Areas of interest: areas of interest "Driving School"
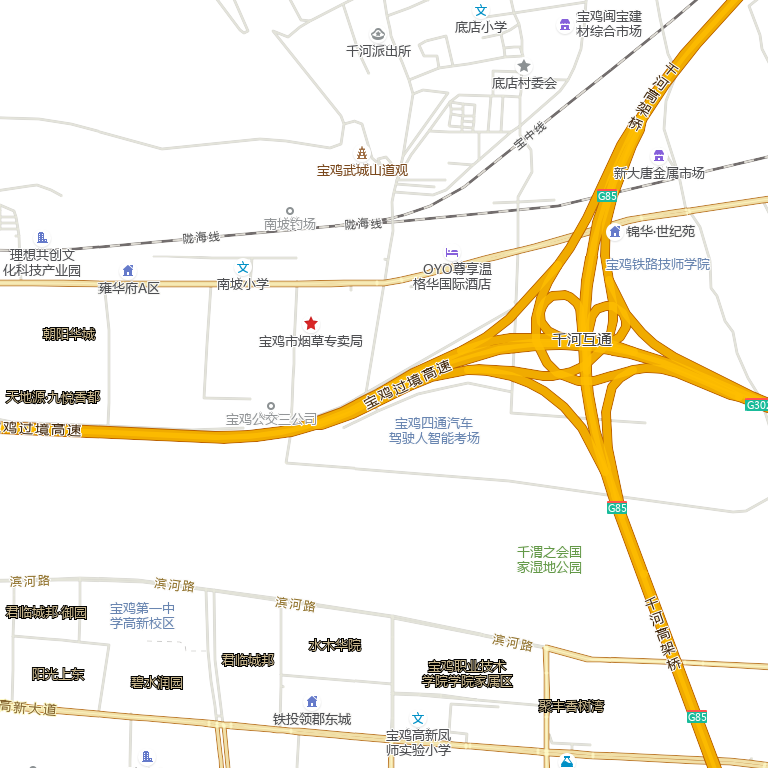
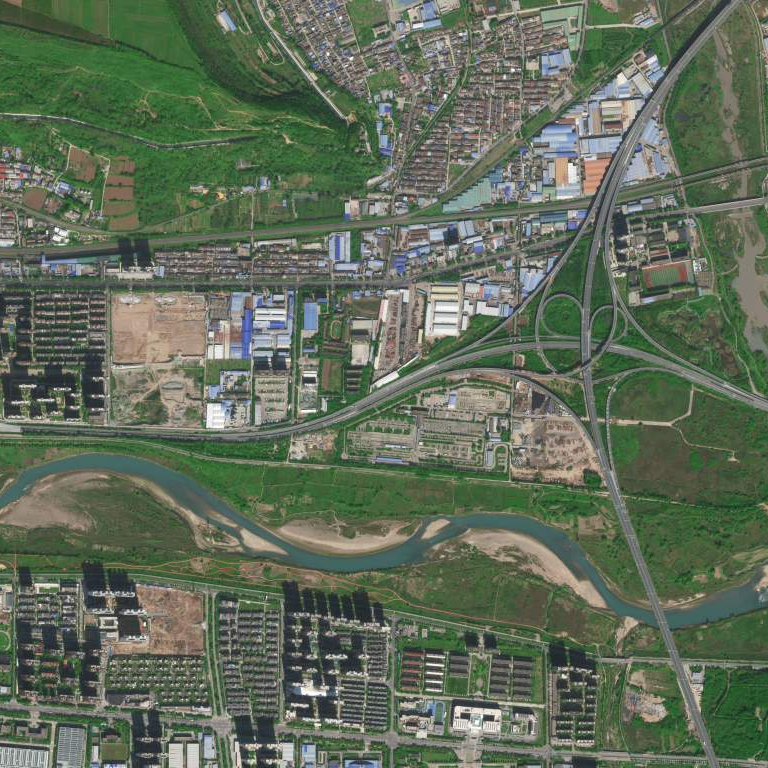